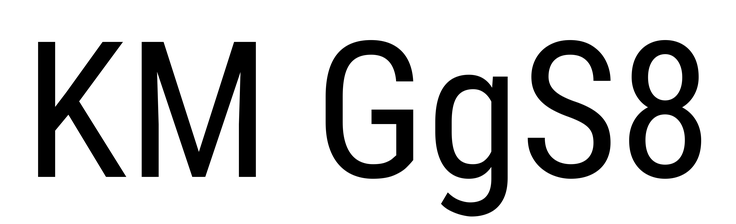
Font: Roboto_Condensed_Regular